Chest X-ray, AP view. Patient: 60 years old, sex F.
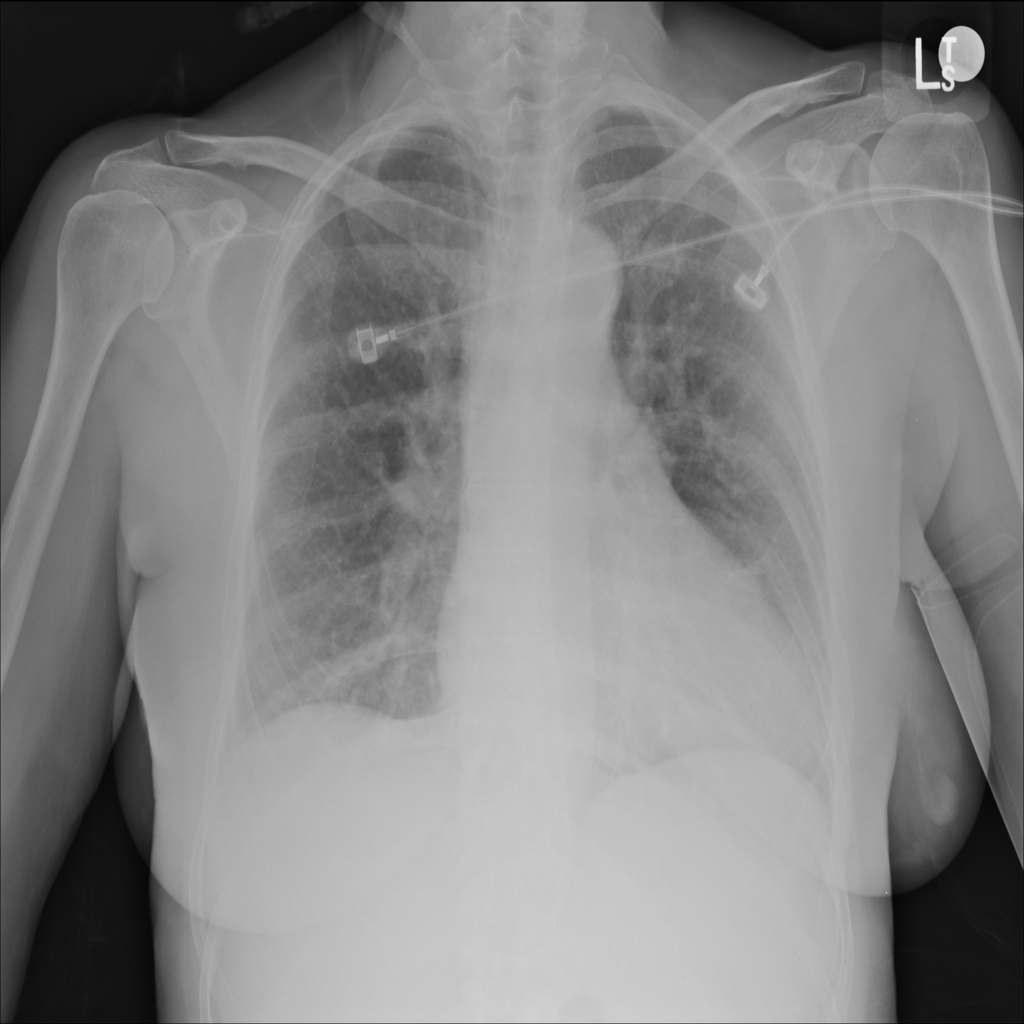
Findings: No Finding